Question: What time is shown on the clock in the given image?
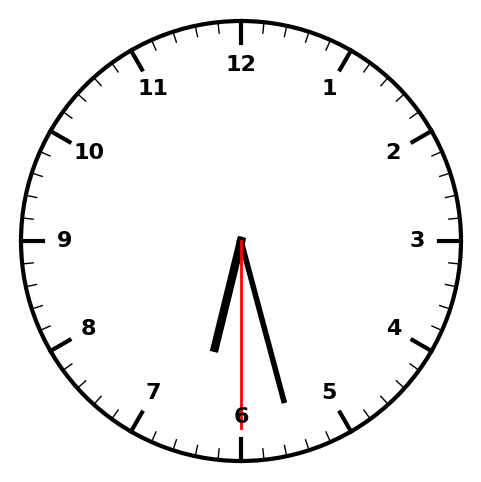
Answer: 06:27:30